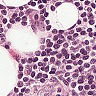
Metastatic tissue present: no